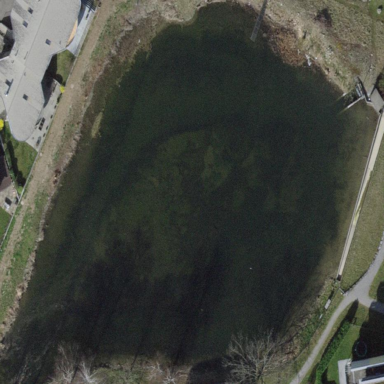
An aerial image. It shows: Pond with natural water.